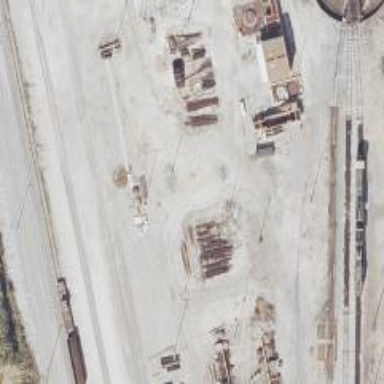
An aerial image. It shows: View of railway yard.